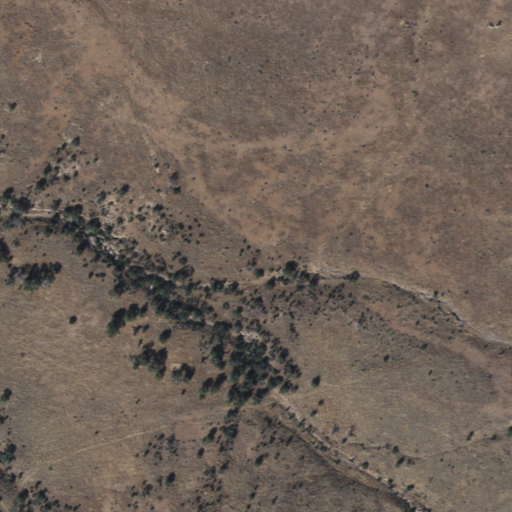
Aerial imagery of valley in Arizona named Trunk Canyon containing shrub and grassland